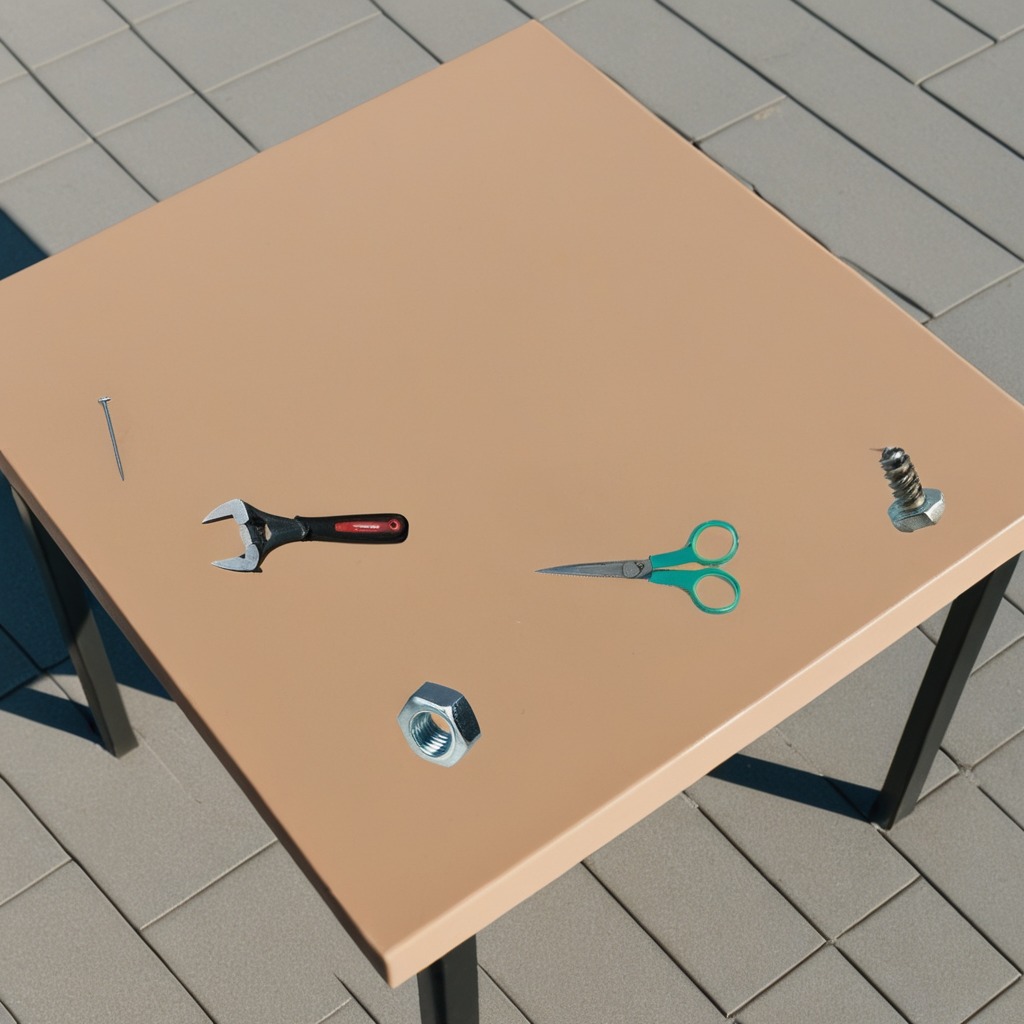
A metal machine screw, an iron nail, a metal nut, a pair of scissors, and a wrench are lying on the table.